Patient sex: M
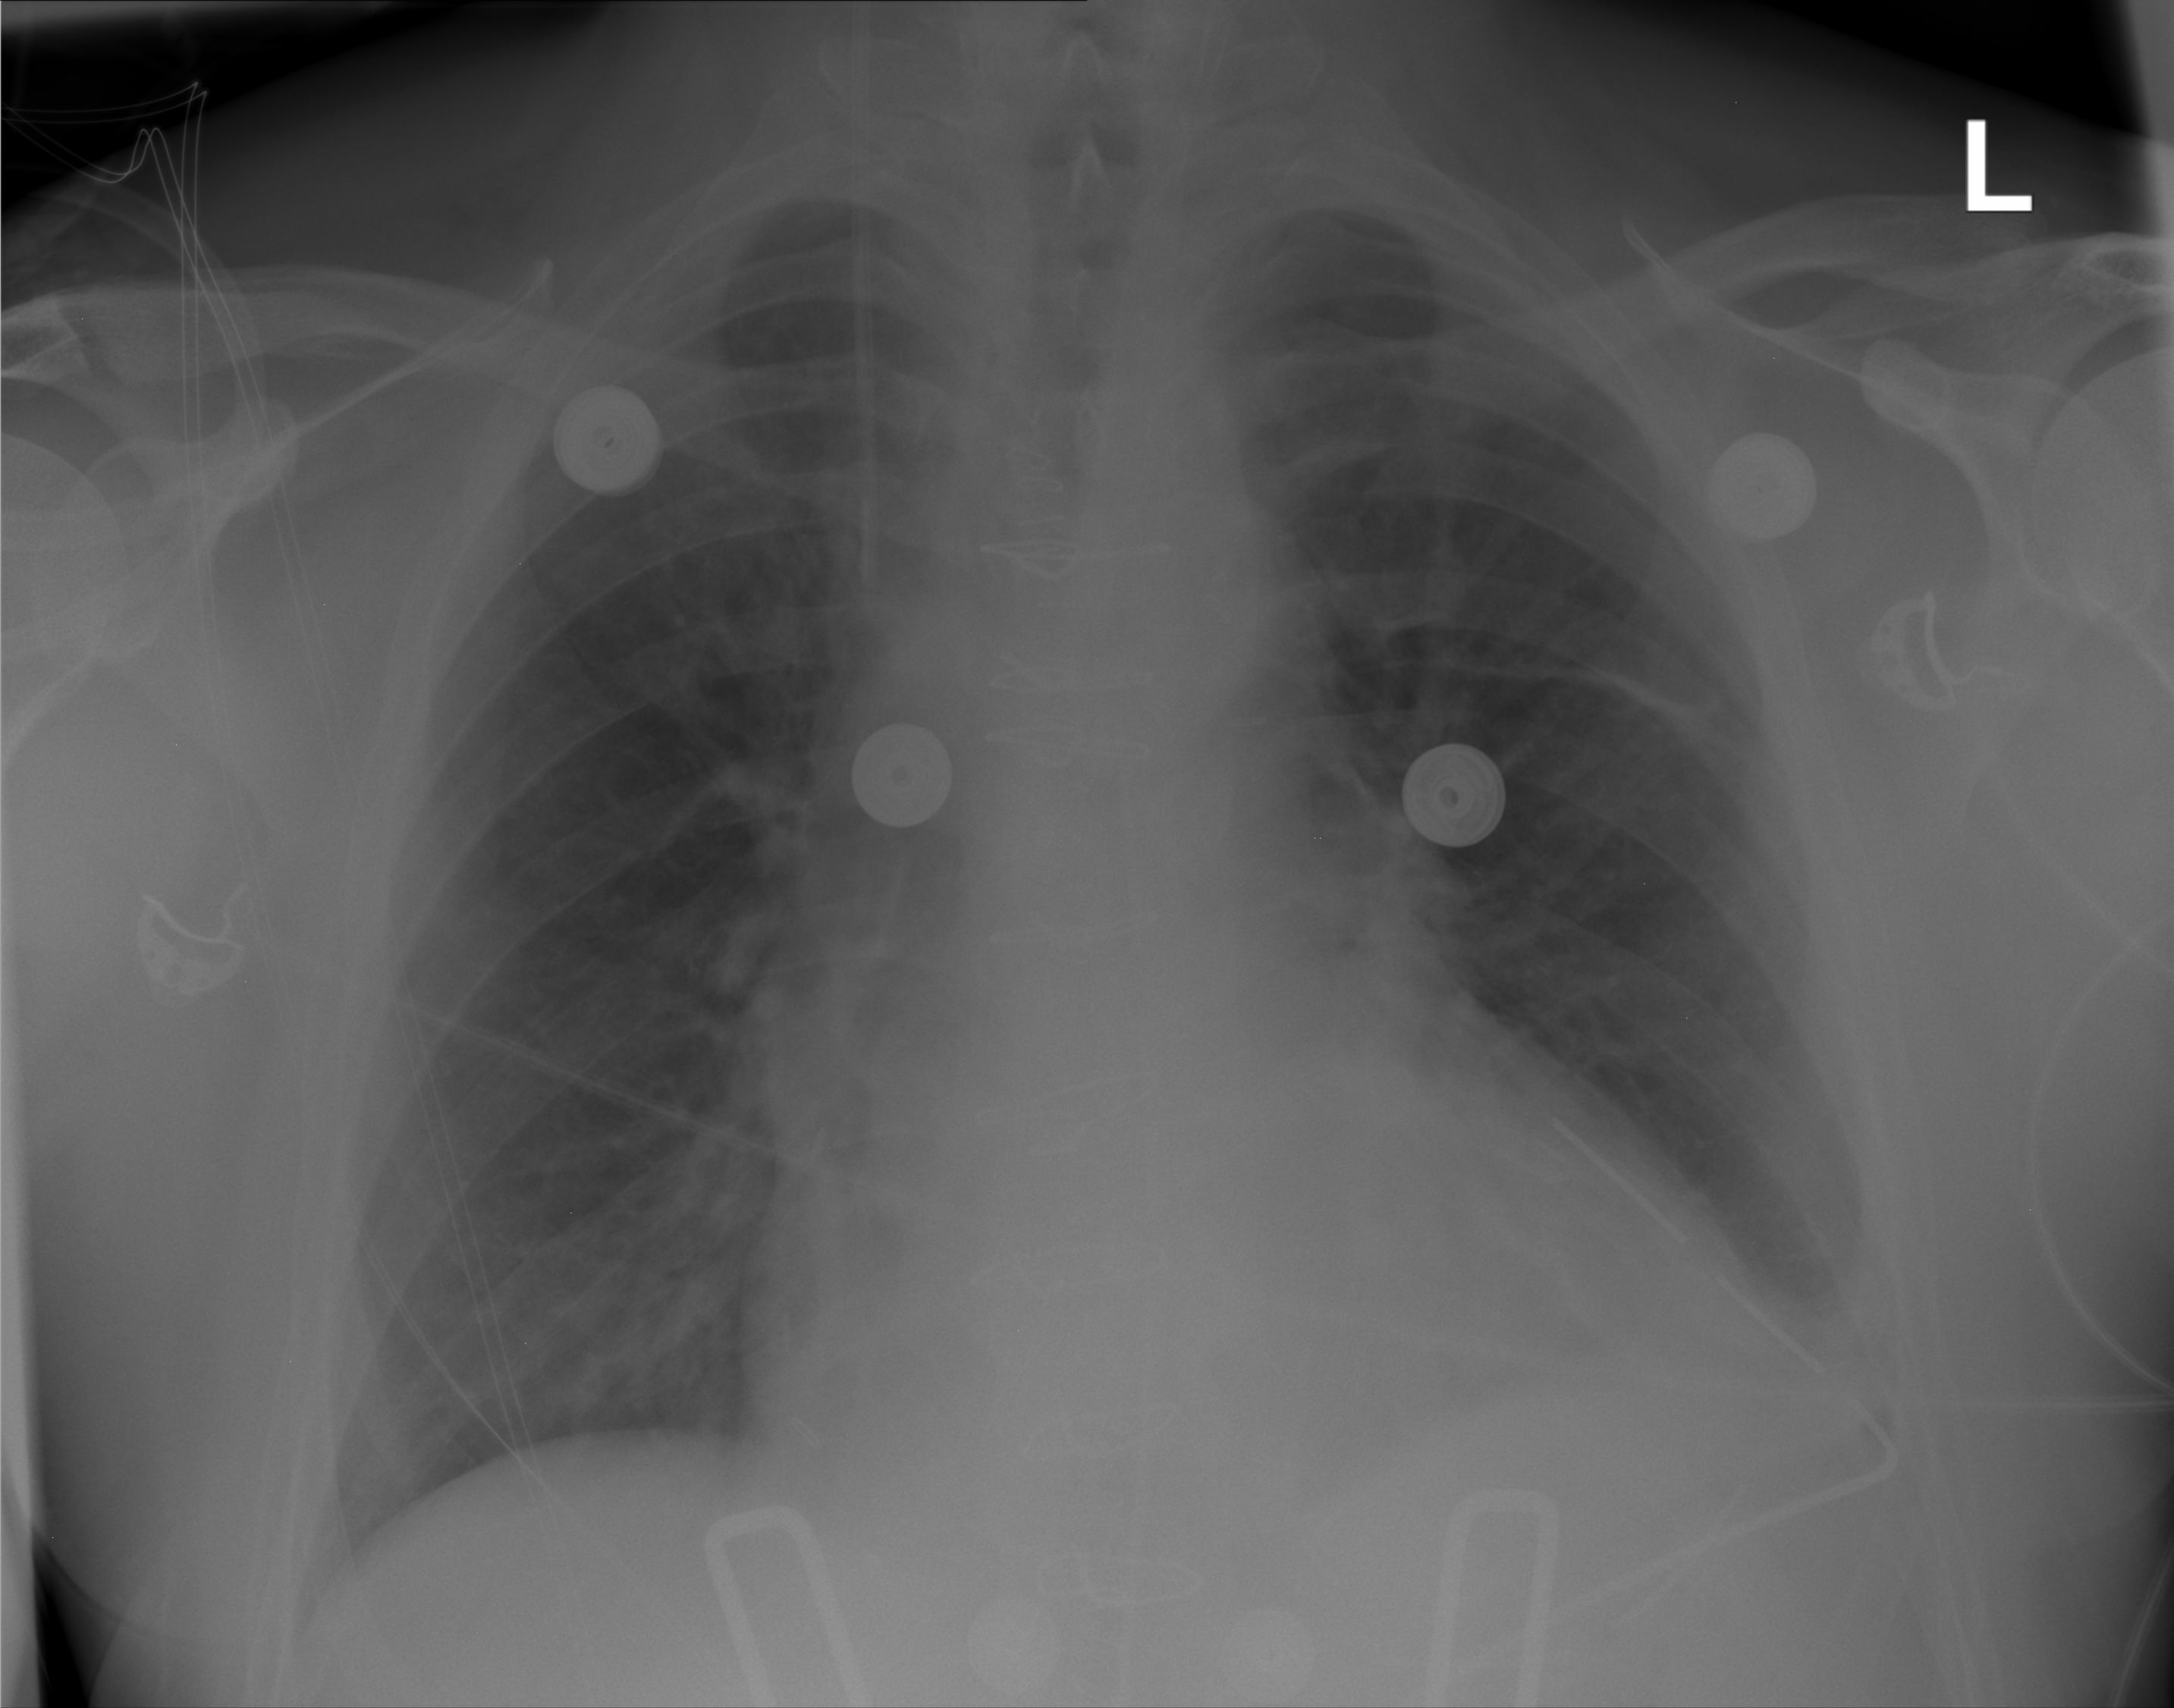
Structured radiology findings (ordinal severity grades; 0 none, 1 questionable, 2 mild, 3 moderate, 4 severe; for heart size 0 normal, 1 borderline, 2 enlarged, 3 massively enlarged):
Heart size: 1
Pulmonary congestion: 0
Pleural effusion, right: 0
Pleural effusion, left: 1
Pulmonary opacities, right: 0
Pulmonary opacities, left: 0
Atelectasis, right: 0
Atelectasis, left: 2